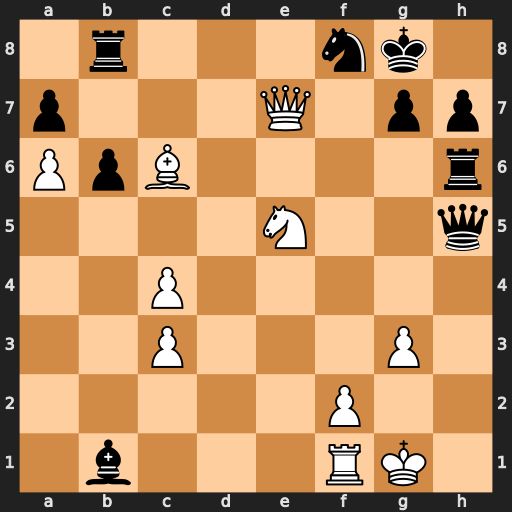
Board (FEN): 1r3nk1/p3Q1pp/PpB4r/4N2q/2P5/2P3P1/5P2/1b3RK1
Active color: w
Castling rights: -
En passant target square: -
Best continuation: Bd5+ Ne6 Bxe6+ Rxe6 Qxe6+